Question: I am trying to use the <URL> base theme for wordpress with SASS, Bourbon and NEAT to create a nice flexible grid.
HTML:
'''
<div id="page" class="hfeed site">
<a class="skip-link screen-reader-text" href="#content">Skip to content</a>
<header id="masthead" class="site-header" role="banner">
</header><!-- #masthead -->
<div id="content" class="site-content">
</div><!-- #content -->
<footer id="colophon" class="site-footer" role="contentinfo">
</footer><!-- #colophon -->
</div>
'''
SASS/Bourbon/Neat
'''
#page {
@include outer-container;
#masthead { @include span-columns(3); }
#content { @include span-columns(9); }
@include omega();
#colophon { @include span-columns(12); }
}
'''
Created CSS:
'''
#page {
max-width: 68em;
margin-left: auto;
margin-right: auto;
margin-right: 0;
}
#page::after {
clear: both;
content: "";
display: table;
}
#page #masthead {
float: left;
display: block;
margin-right: 2.35765%;
width: 23.23176%;
}
#page #masthead:last-child {
margin-right: 0;
}
#page #content {
float: left;
display: block;
margin-right: 2.35765%;
width: 74.41059%;
}
#page #content:last-child {
margin-right: 0;
}
#page #colophon {
float: left;
display: block;
margin-right: 2.35765%;
width: 100%;
}
#page #colophon:last-child {
margin-right: 0;
}
'''
Currently all the items (page, masthead, content) take up 100% width and stack on top of each other.

I would like to think I used it the right way, but I am sure I must have gone wrong as even the example of the neat page, outside of everything does not display correctly.
Any ideas?
---
This works, when you remove the skip link in the sassify, but it doesn't work in my local setup. Thanks katie, I will go on and investigate.
'''
#page {
@include outer-container;
#masthead { @include span-columns(2); }
#content { @include span-columns(9); }
@include omega();
#colophon { @include span-columns(12); }
}
'''
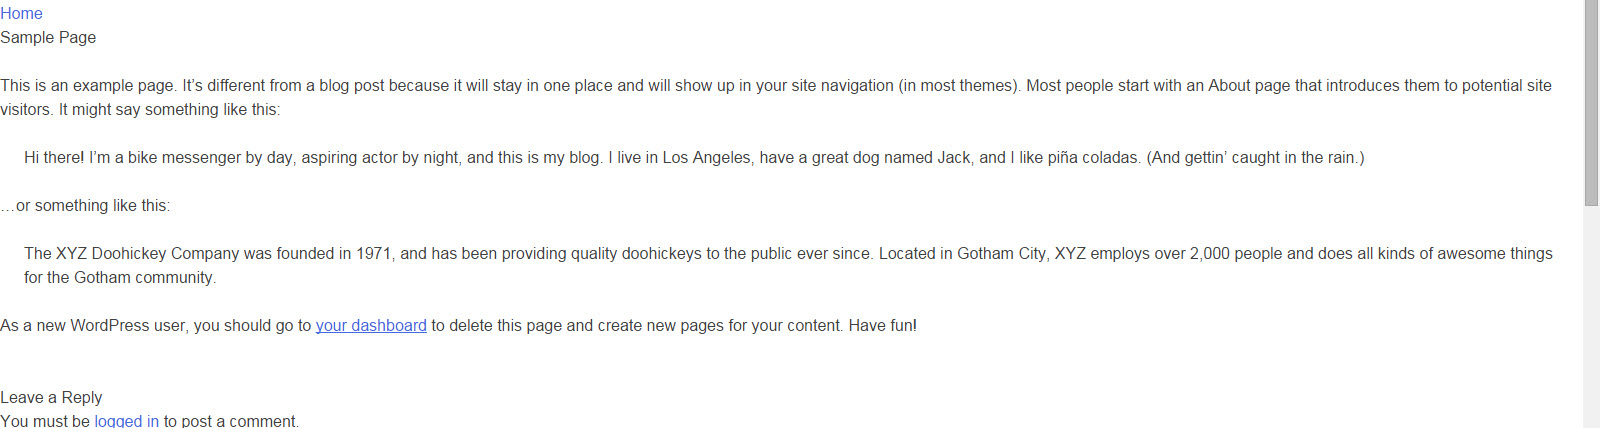
Answer: To end a "row" in Bourbon Neat, you have to include 'omega()' in the last thing in that row; rather than in the outer container as in your code. Example:
'''
#content { @include span-columns(9); @include omega(); }
'''
You'll also need to handle your 'skip-link' element - if it's not part of the grid system, it messes up the layout of the other elements. In the example below, I've hidden it with 'display: none;'.
Here an updated full example: <URL>